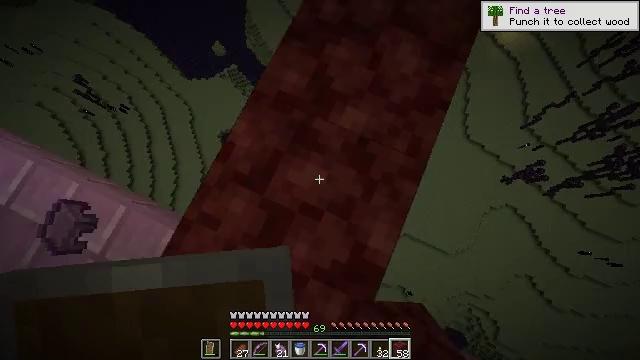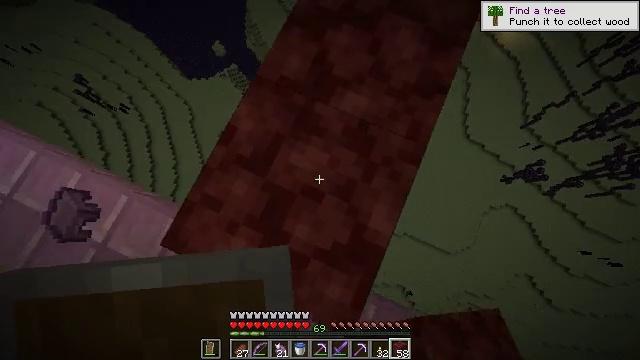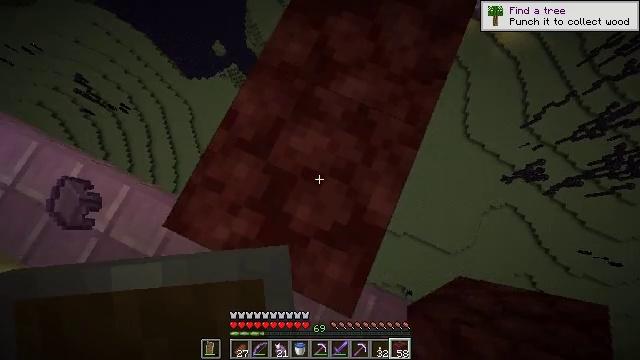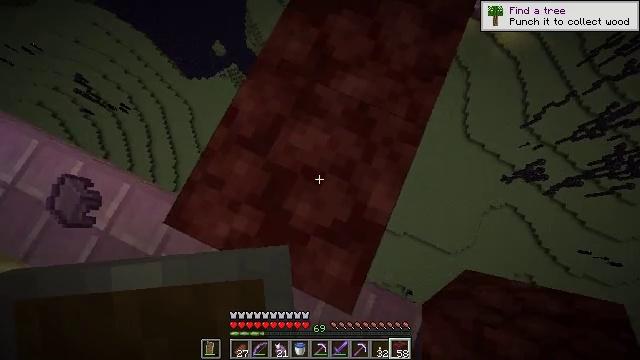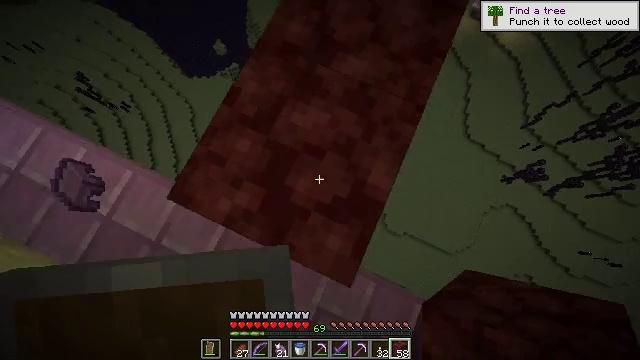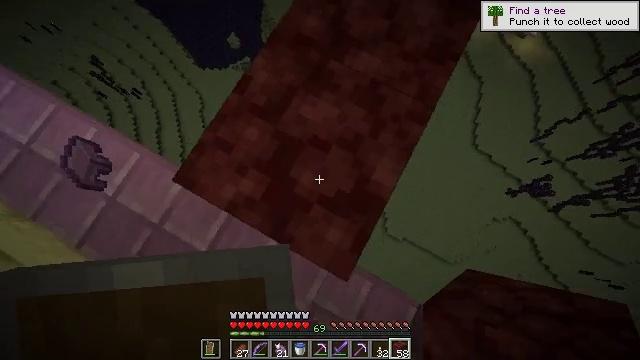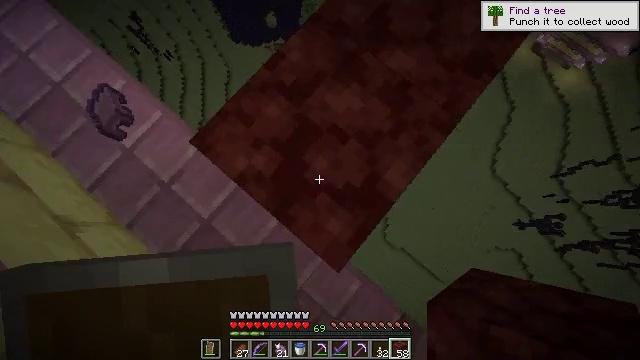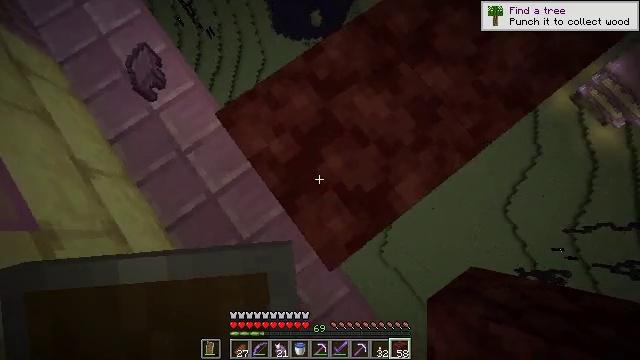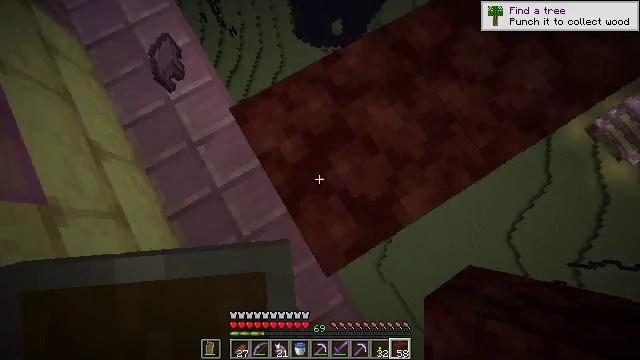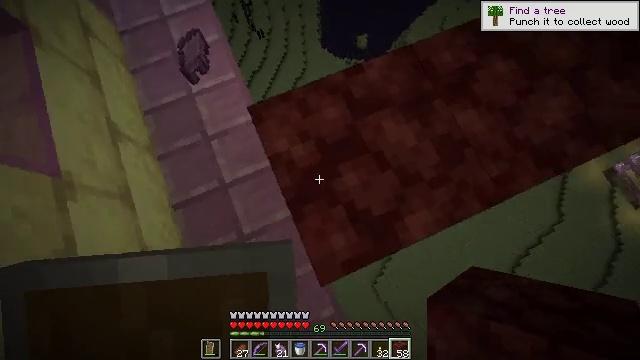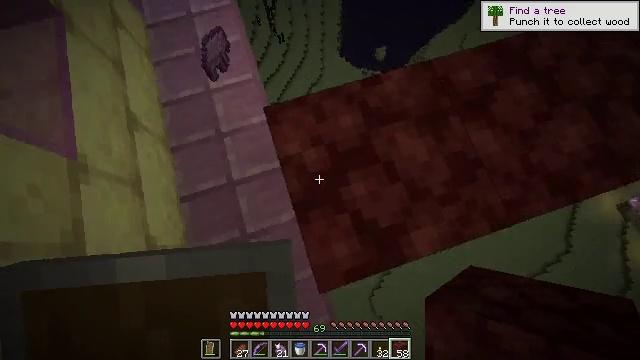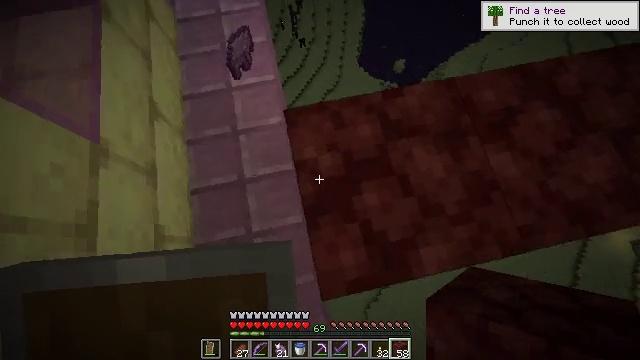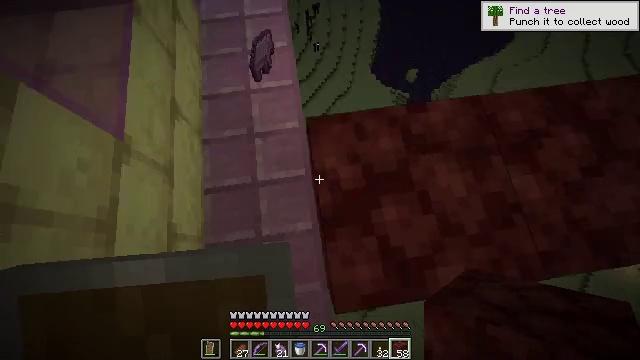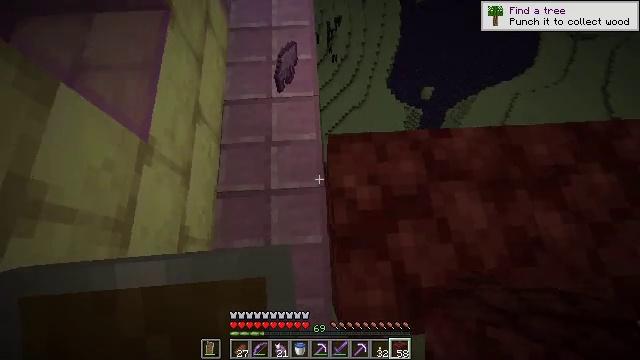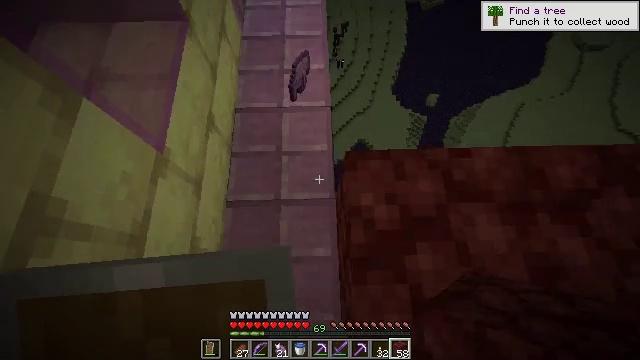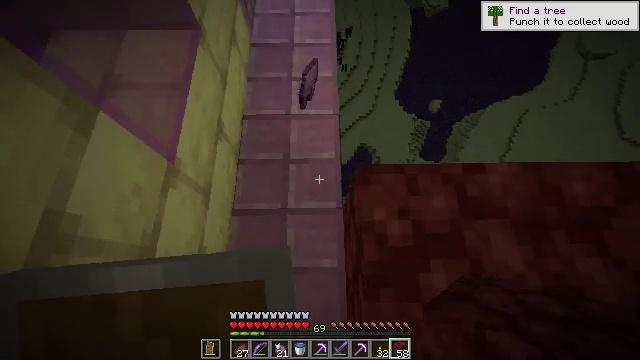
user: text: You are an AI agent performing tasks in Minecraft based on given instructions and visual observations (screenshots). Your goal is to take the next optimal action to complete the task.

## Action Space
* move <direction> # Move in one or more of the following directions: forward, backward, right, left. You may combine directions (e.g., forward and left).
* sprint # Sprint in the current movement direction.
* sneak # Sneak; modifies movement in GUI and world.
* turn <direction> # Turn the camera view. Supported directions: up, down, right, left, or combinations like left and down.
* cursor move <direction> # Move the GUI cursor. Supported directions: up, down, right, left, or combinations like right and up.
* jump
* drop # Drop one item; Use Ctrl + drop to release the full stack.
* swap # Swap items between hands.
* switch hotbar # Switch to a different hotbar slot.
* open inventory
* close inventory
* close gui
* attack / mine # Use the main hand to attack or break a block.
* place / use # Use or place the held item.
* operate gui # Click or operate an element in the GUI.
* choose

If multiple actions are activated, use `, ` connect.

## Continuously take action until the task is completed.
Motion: motion action
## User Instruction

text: Break the end stone bricks.
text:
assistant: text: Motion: move back, sneak, use / place
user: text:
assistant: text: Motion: move back, sneak, use / place
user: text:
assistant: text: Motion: move back, sneak, use / place
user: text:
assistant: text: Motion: move back, sneak
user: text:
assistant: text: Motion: sneak, turn left
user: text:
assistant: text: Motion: sneak, turn left and down
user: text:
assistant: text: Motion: sneak, turn left
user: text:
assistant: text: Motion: sneak, turn left and up
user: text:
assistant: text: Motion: sneak, turn left and up
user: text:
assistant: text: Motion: move left, sneak, turn left and up
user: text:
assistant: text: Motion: move left, sneak, turn left and up
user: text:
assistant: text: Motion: move forward and move left, sneak, turn left
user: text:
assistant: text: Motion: move forward and move left, sneak, turn left and up
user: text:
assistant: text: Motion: move forward and move left, sneak, turn left
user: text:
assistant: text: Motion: move forward and move left, sneak, turn left
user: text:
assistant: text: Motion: move forward and move left, sneak, turn left
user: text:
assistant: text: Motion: move forward and move left, sneak
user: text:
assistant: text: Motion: move forward and move left, sneak
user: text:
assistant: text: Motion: move forward and move left, sneak
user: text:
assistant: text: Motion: move forward and move left, sneak
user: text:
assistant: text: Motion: move forward and move left
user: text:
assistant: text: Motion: move forward and move left
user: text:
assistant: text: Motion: move forward
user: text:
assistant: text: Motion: move forward
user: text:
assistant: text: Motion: move forward and move left
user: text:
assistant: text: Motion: move forward and move left
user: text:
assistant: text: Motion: move left
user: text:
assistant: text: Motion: move left
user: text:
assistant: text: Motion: move left
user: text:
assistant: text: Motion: no_op